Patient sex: M
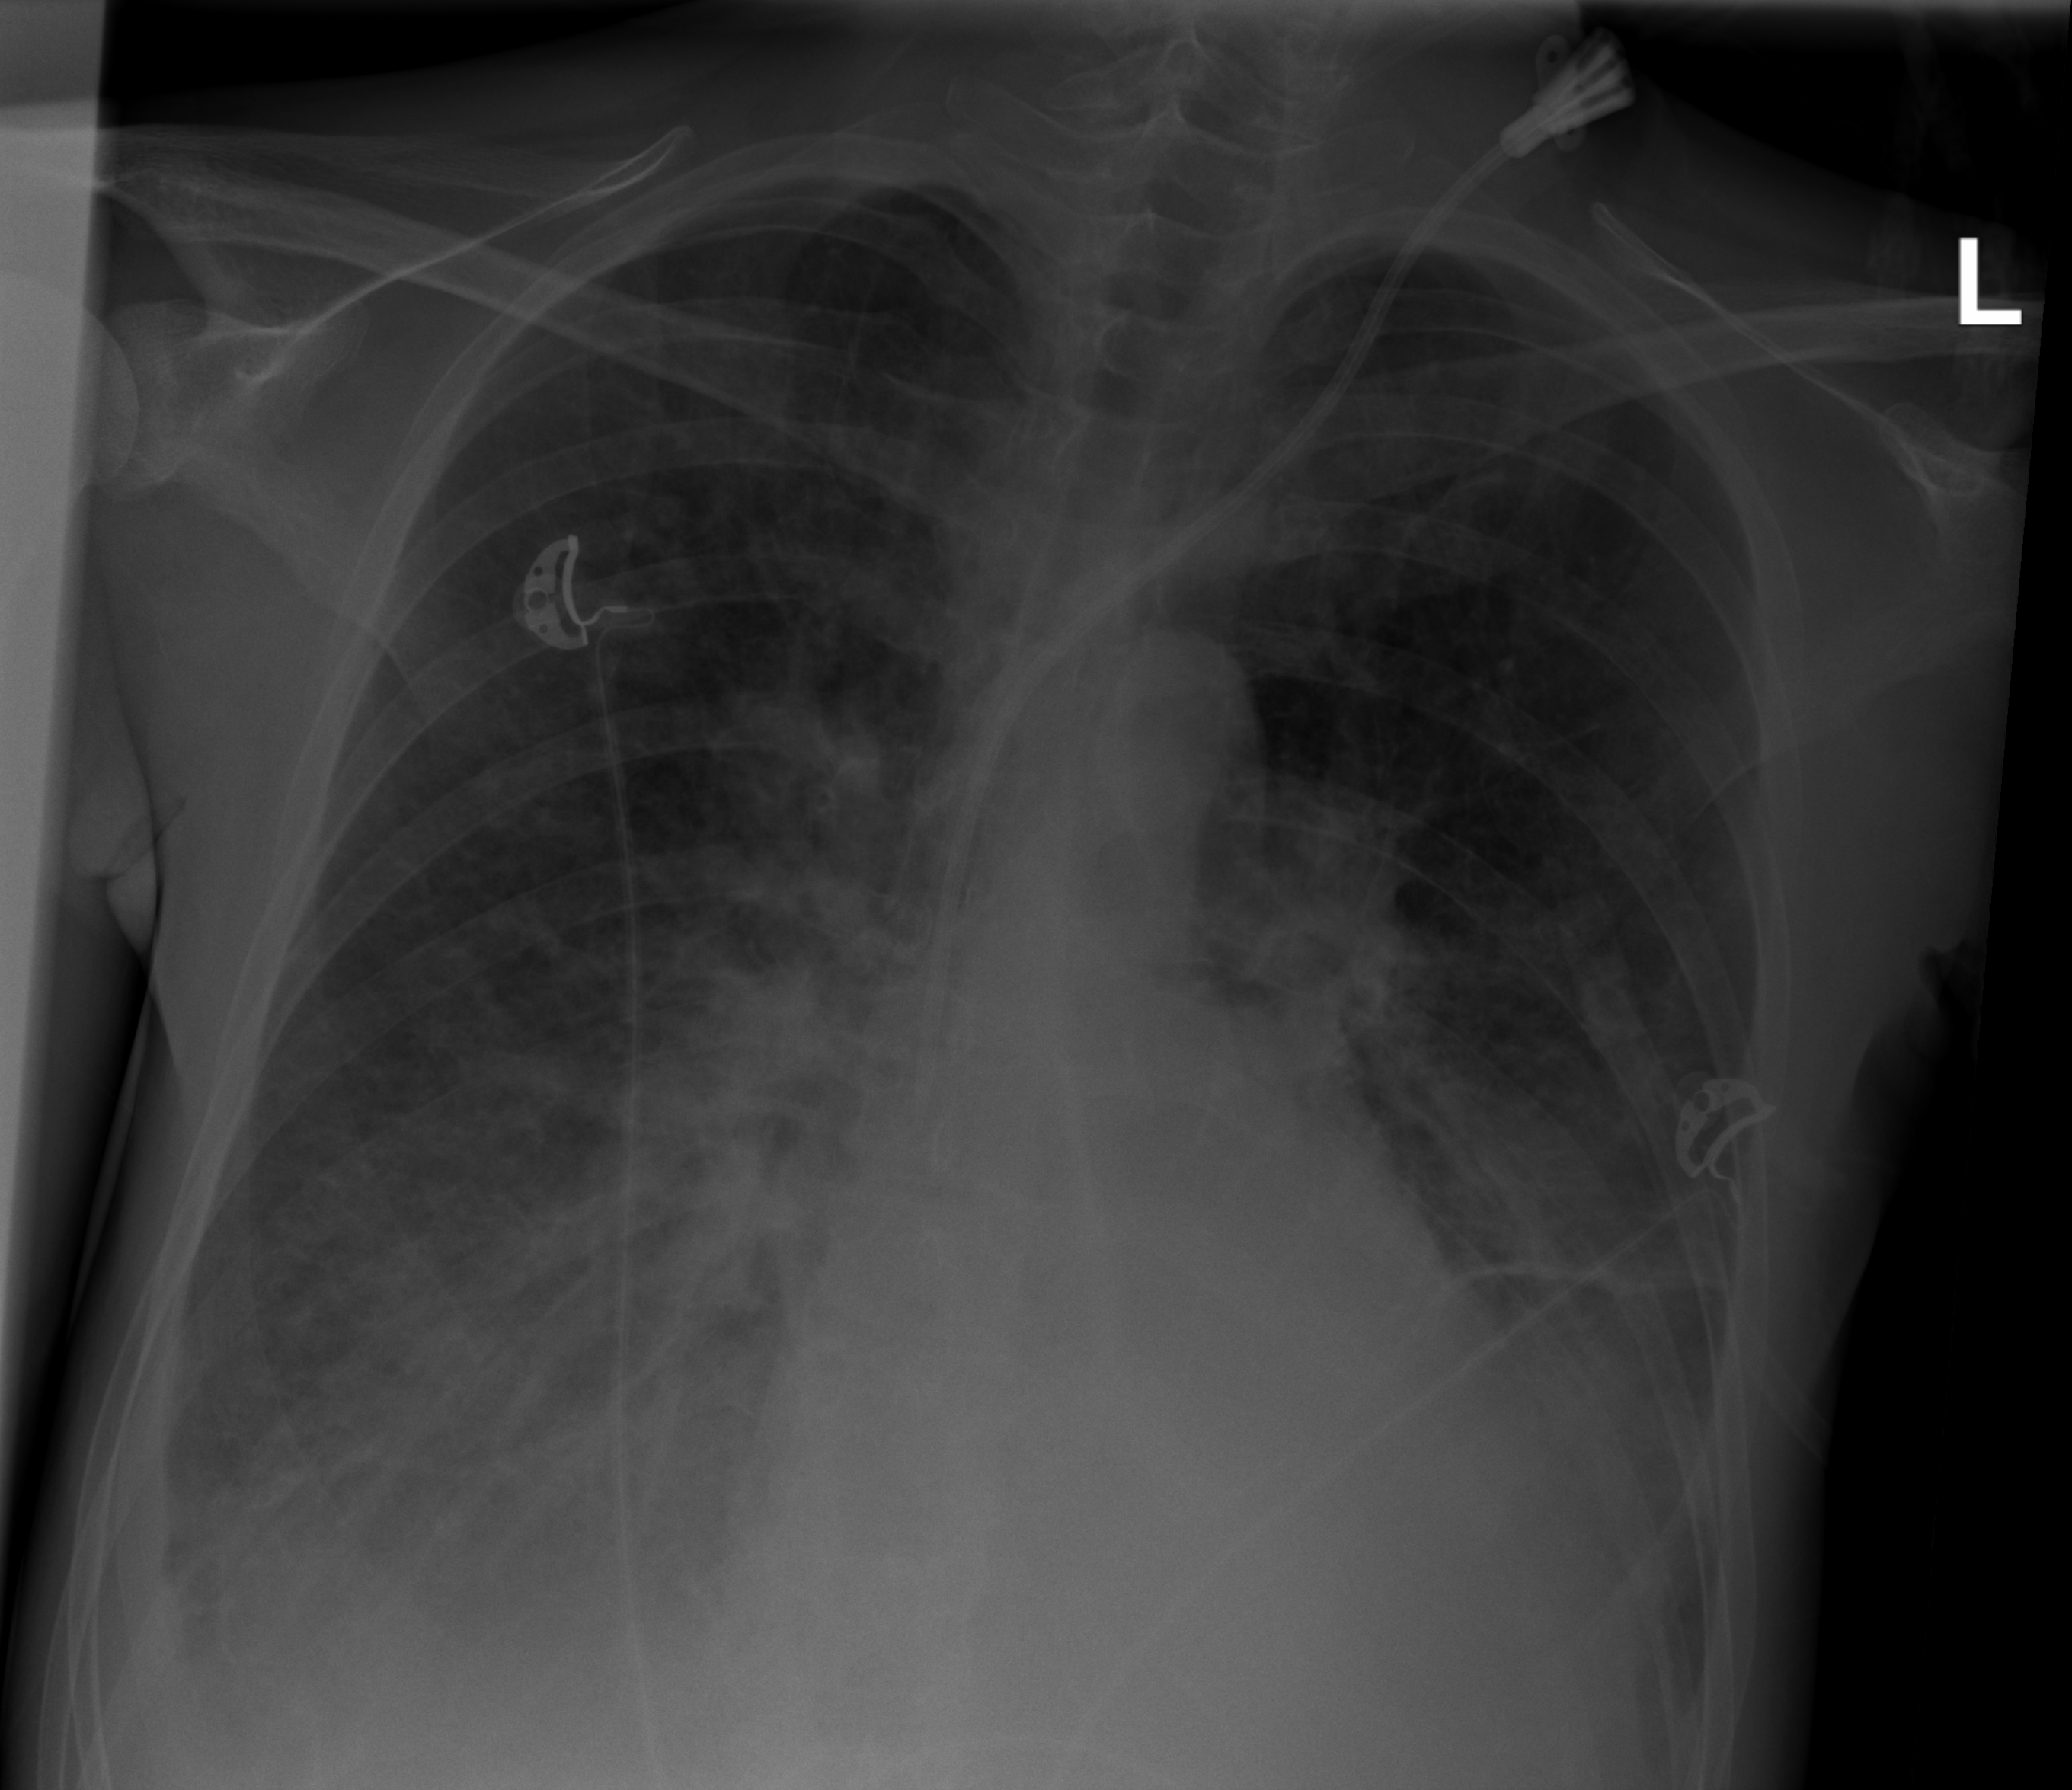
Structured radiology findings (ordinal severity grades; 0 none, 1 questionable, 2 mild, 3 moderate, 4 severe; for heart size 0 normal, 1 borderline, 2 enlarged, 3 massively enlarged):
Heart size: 1
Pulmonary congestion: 3
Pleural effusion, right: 2
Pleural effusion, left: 3
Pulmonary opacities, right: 3
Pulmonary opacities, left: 2
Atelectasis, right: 3
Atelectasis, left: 3